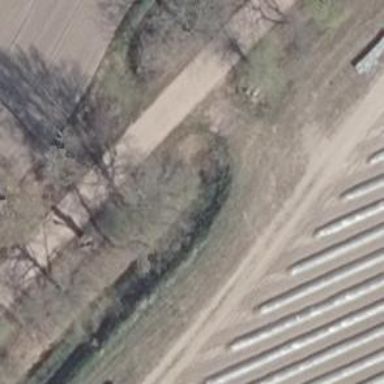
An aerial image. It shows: Row of trees in natural setting.